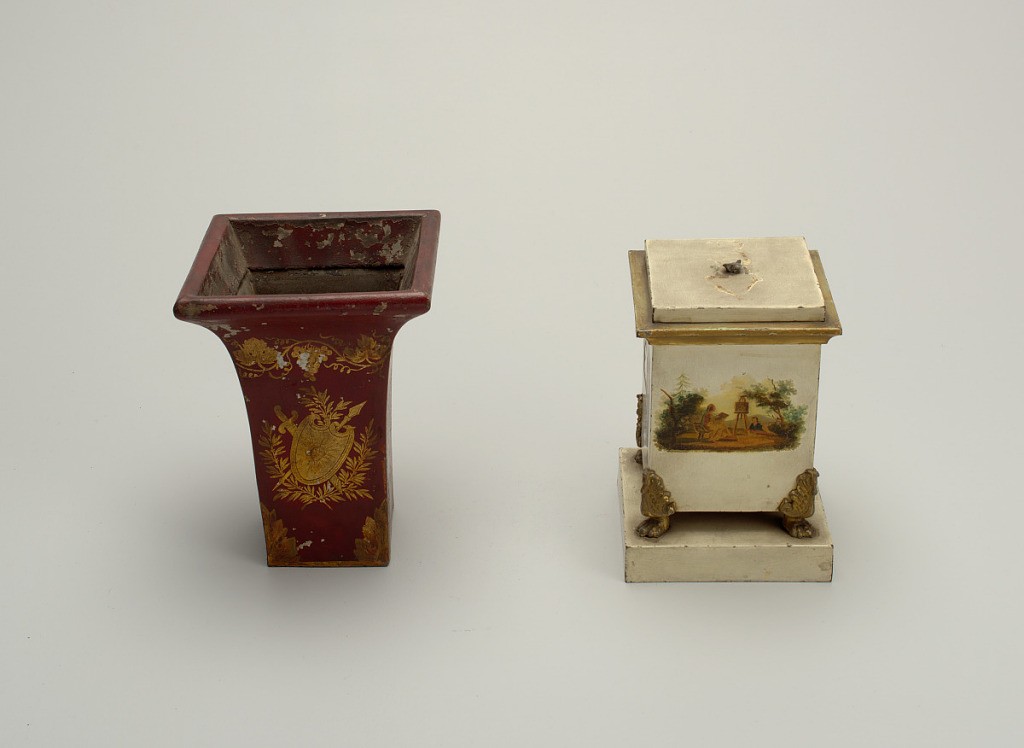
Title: can
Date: ca. 1820
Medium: Painted tôle
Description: Square in plan, with four foliated paw feet upon a square base. Painted white and gold, blue inside, with groups of figures in landscape.